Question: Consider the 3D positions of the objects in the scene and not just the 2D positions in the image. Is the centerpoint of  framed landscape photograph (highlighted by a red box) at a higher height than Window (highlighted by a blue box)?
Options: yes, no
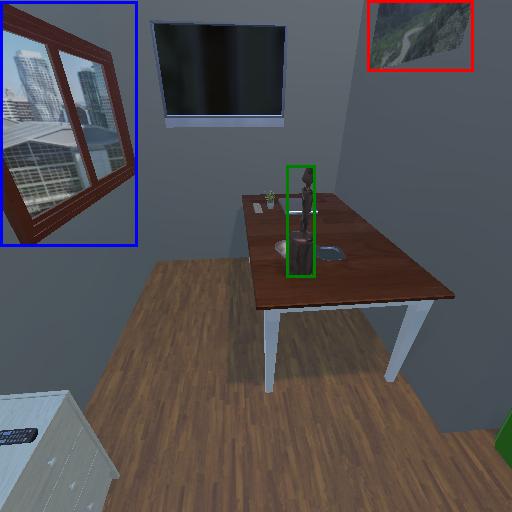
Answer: yes